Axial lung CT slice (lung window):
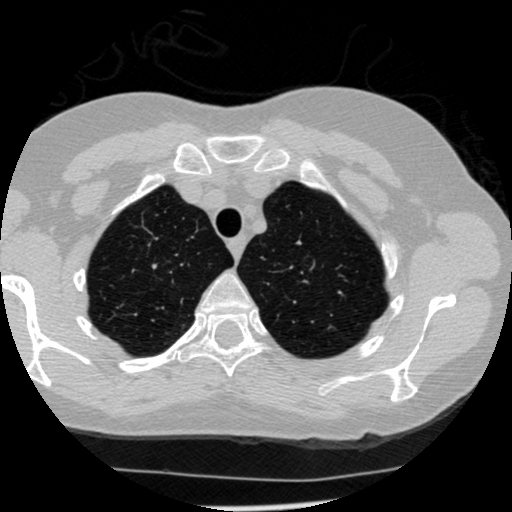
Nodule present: no